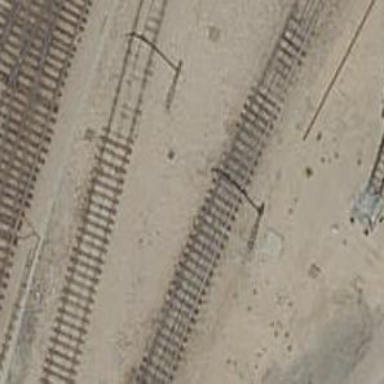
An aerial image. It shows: Rail yard with electrified contact lines for railway operations.